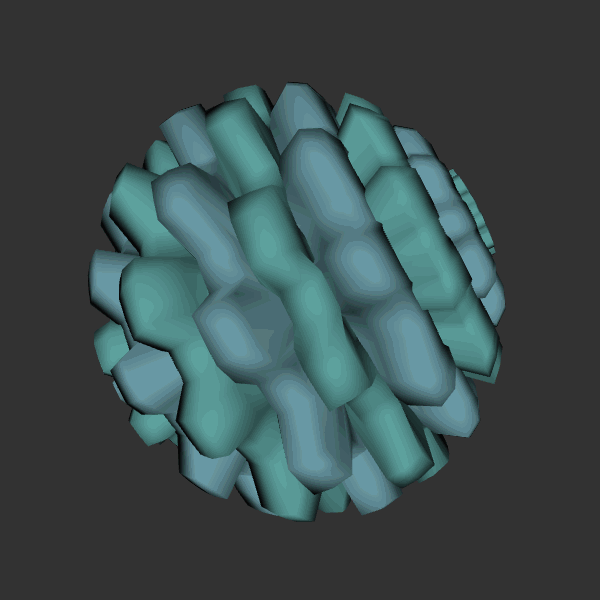
Background: dark